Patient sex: M
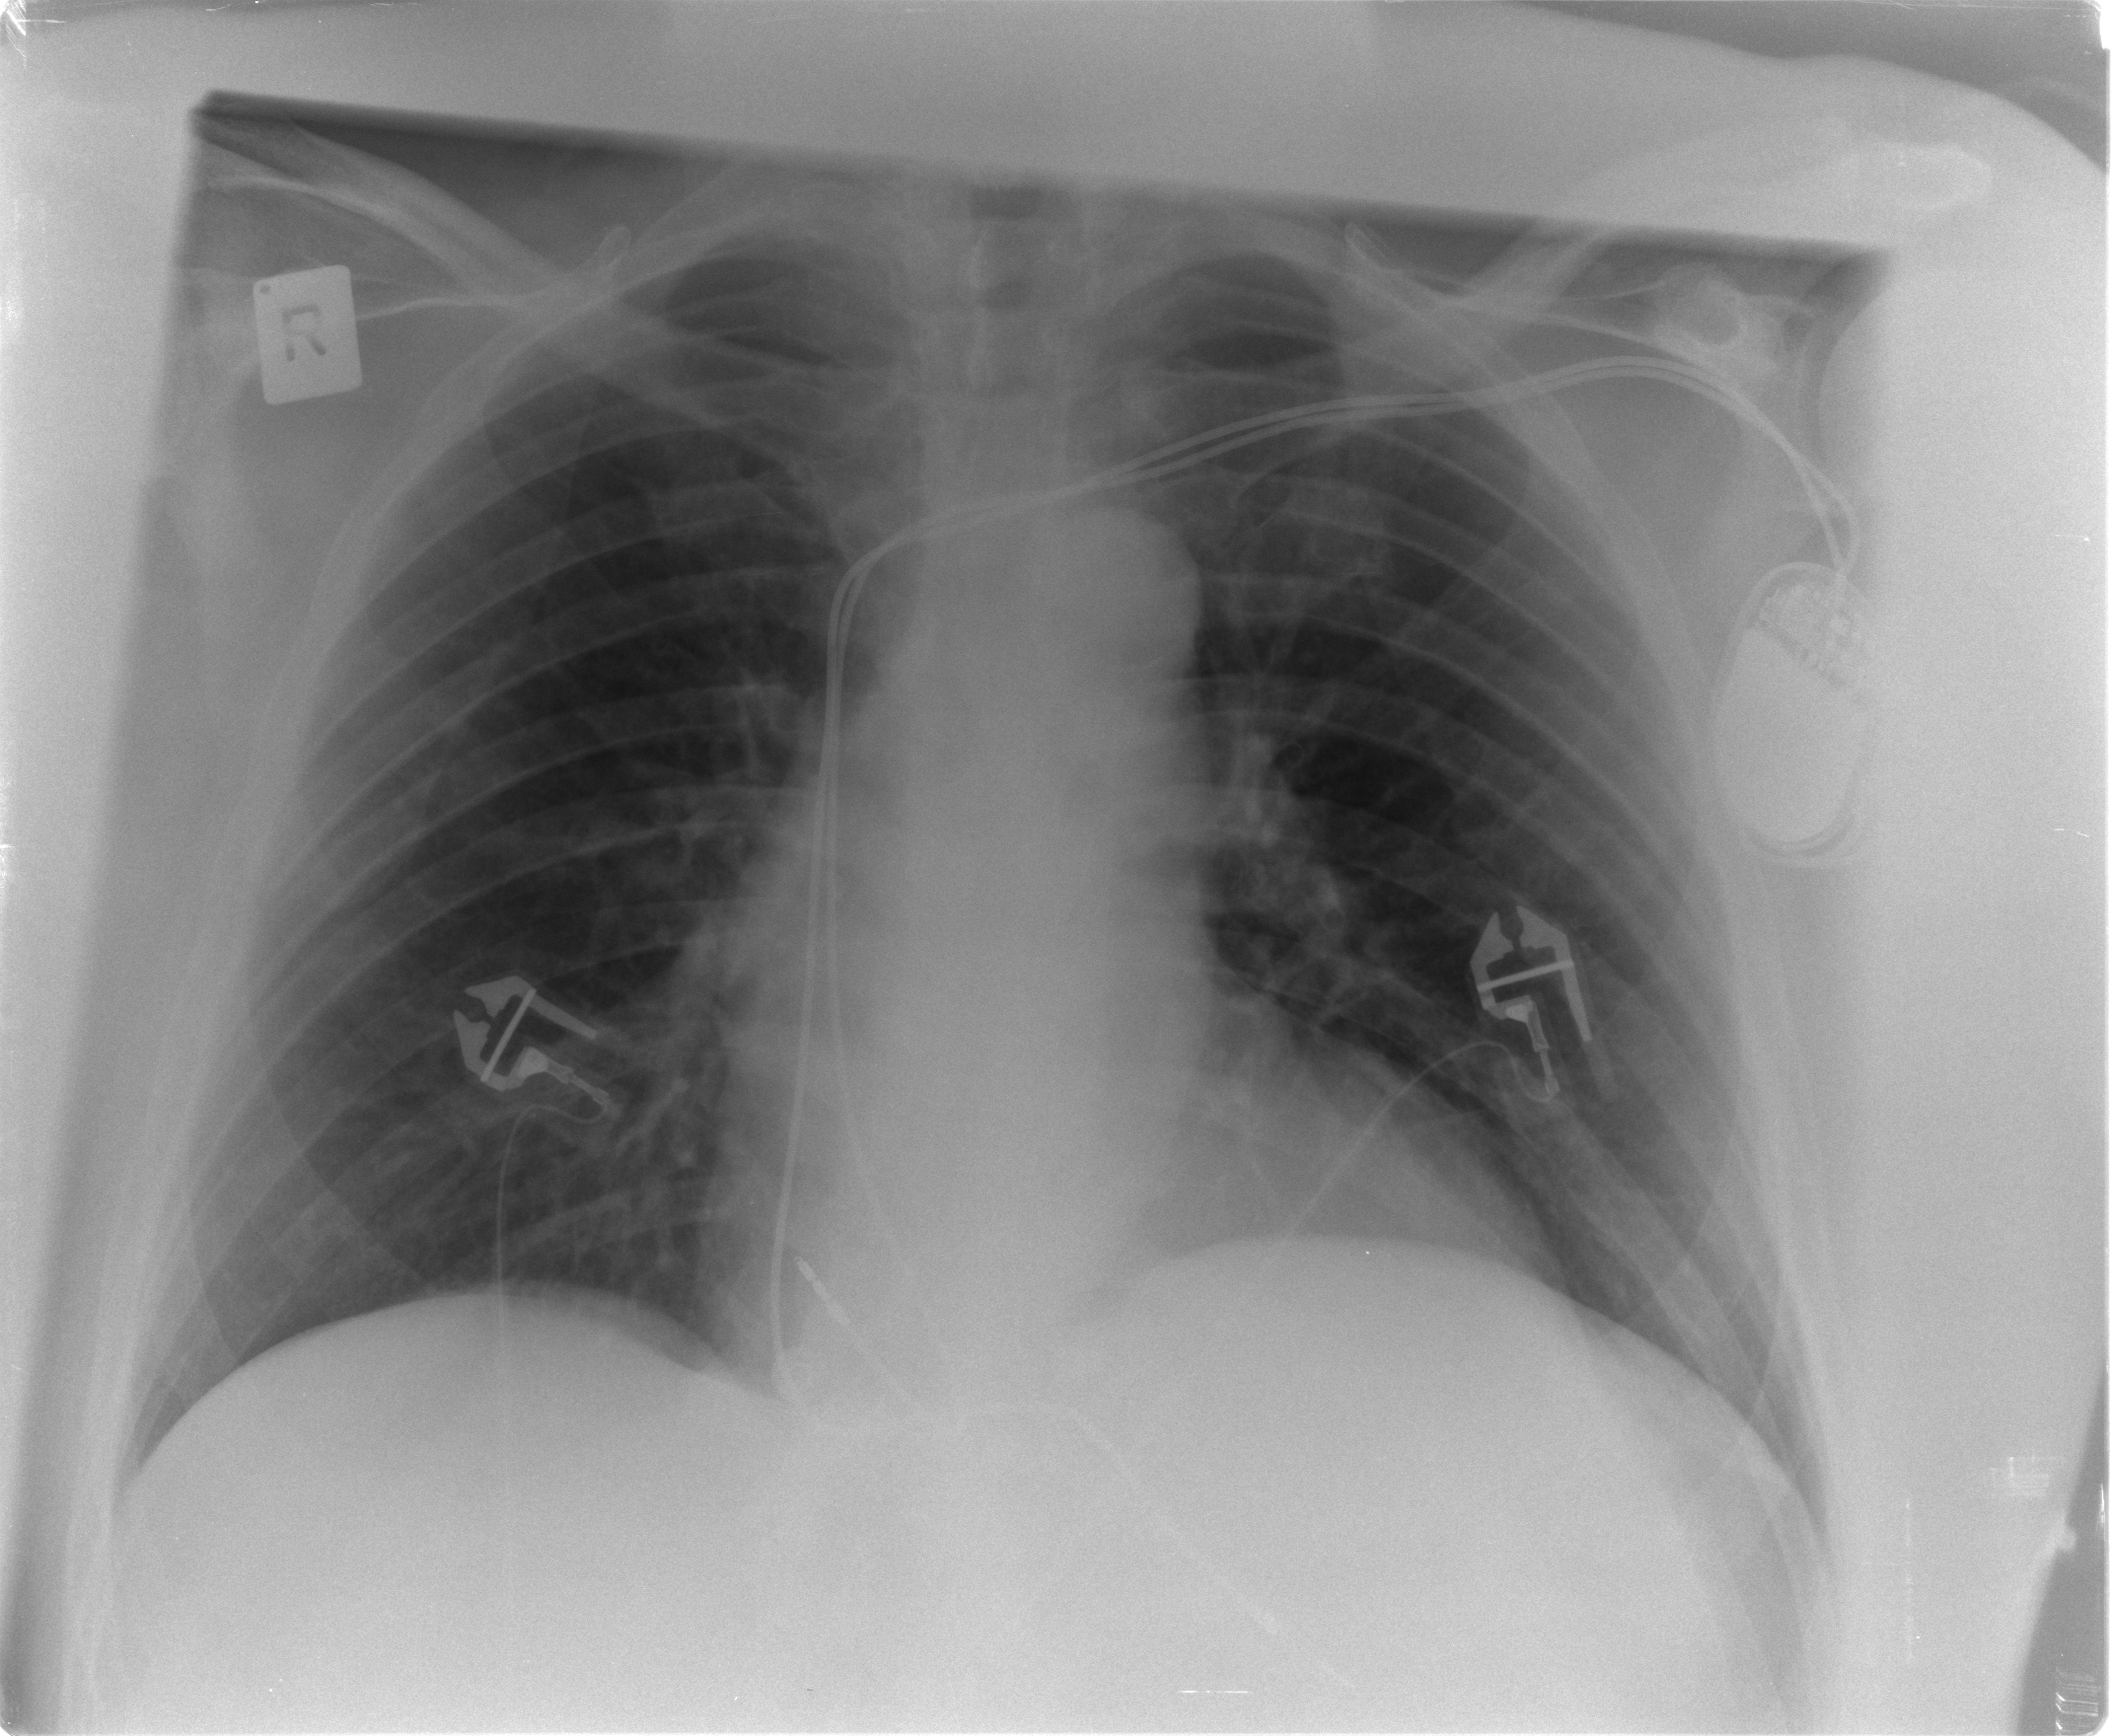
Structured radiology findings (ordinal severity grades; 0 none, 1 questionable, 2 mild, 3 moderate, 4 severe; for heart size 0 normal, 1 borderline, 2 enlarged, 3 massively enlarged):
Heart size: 1
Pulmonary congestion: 1
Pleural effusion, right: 0
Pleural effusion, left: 0
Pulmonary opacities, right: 0
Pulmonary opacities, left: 0
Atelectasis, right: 1
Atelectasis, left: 1